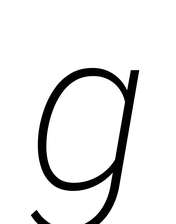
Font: Roboto-Italic_ExtraLight_Italic